Два конца цепочки длинною $40~см$ закреплены на одинаковой высоте как показано на рисунке.
Найдите радиус кривизны цепочки в её нижней точке.
Найдите радиус кривизны цепочки в точках крепления.
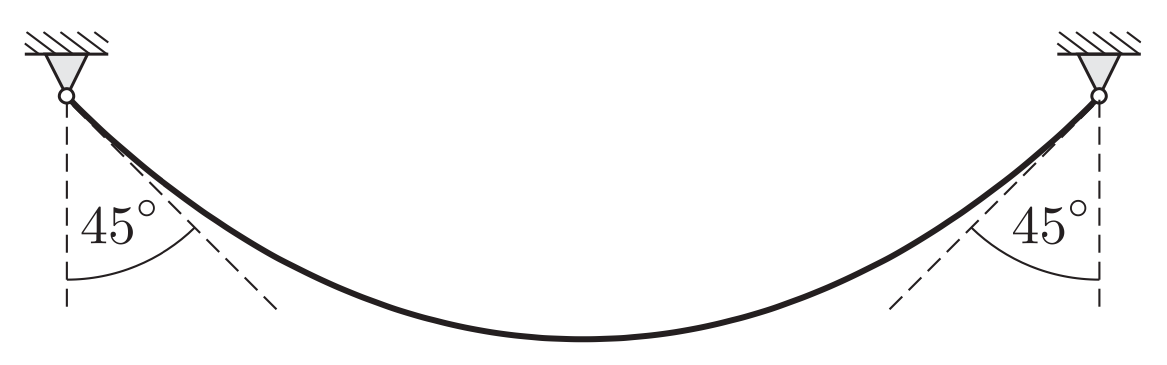
Ответ: $r_1 = L/2 = 20~см$
Ответ: $r_2 = L = 40~см$
Темы:
T, Механика, Статика, Веревка, 200 задач, Радиус кривизны